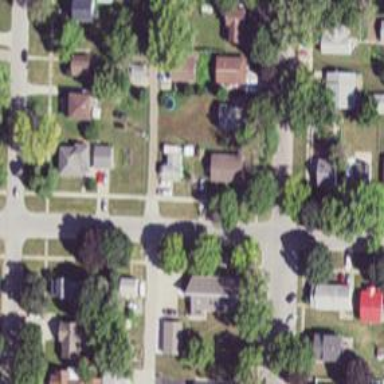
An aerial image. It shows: Alley classified as service road.